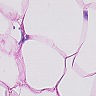
Metastatic tissue present: no